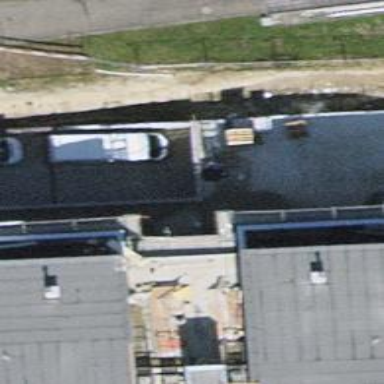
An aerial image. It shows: Parking entrance.